Question: In order to use an external library in my C# project we need to add it as an assembly reference in form of dll files as the pic below:

but by this way, do I need to put the dll files along with my application in each machine I move my app? or they will be embedded in my application and so no need to always carry them ?
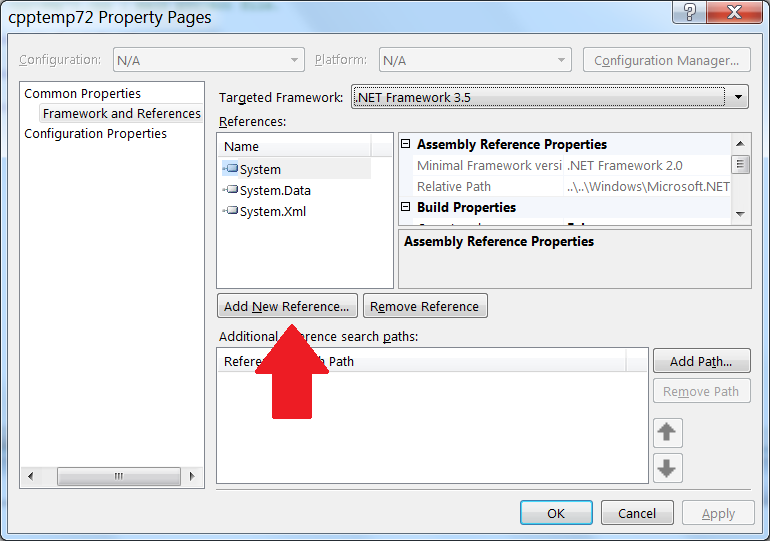
Answer: You can either copy references with the project, <URL>.
Framework ('System.*') libraries will be installed in the GAC on the target machine so you won't have to deploy them.
Any non-system libraries will either need to be installed in the GAC (ether by you or by a 3rd party installer for their libraries) or copied with the solution.